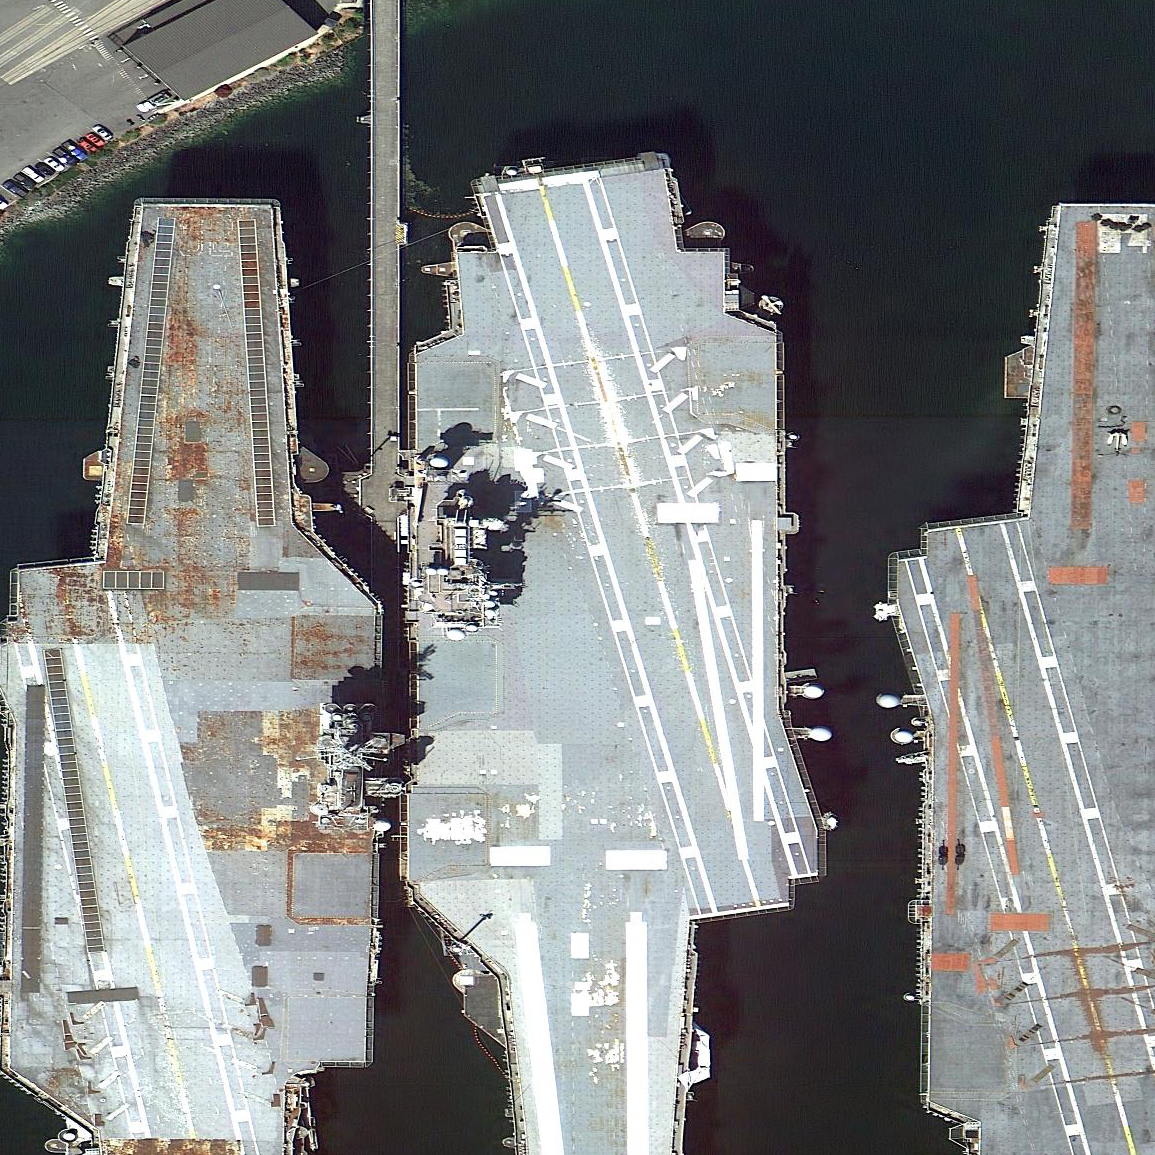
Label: aircraft_carrier